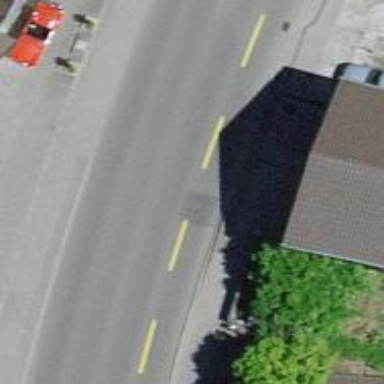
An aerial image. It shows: Secondary road with asphalt surface.